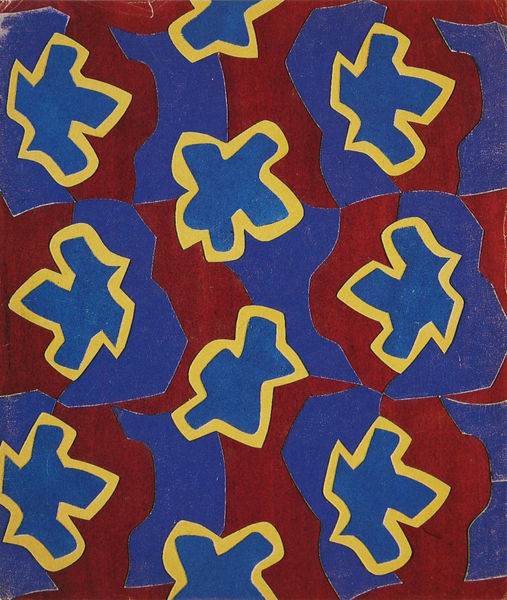
Titel: Ohne Titel.Dekorativer Entwurf auf bordeaux-farbigem Hintergrund
Künstler: Marija Ender
Standort: Moskau
Institution: Tretjakow-Galerie
Schlagwörter: blau, blätter, dunkel, gelb, grün, ausschnitt, blumen, braun, rot, muster, wand, abstrakt, farben, farbe, formen, linien, dunkelrot, flecken, rotbraun, wiederholung, pop art, ausschnitte